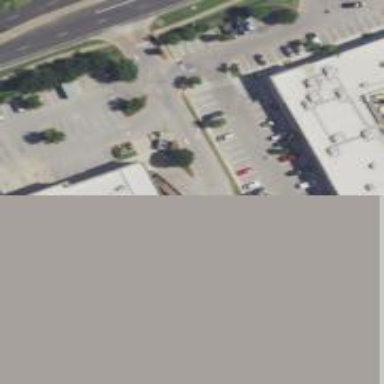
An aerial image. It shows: Pharmacy providing healthcare services.